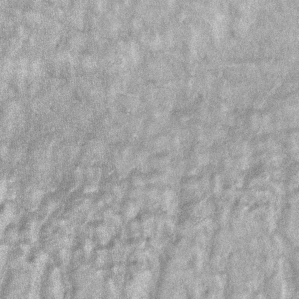
Label: frost